Field crop: maize
Growth stage: 2
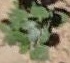
Species: chenopodium